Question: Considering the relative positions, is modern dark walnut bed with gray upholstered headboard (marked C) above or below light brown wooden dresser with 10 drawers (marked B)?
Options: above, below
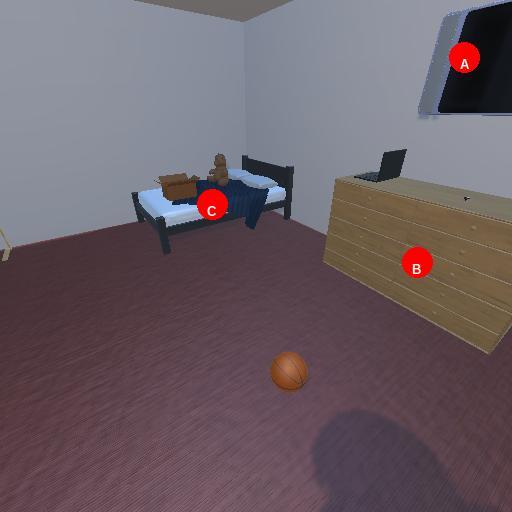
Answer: above